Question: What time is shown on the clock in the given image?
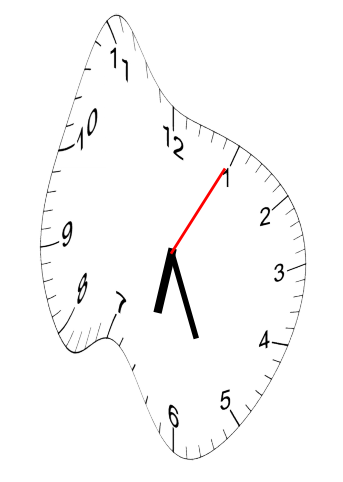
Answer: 06:26:05